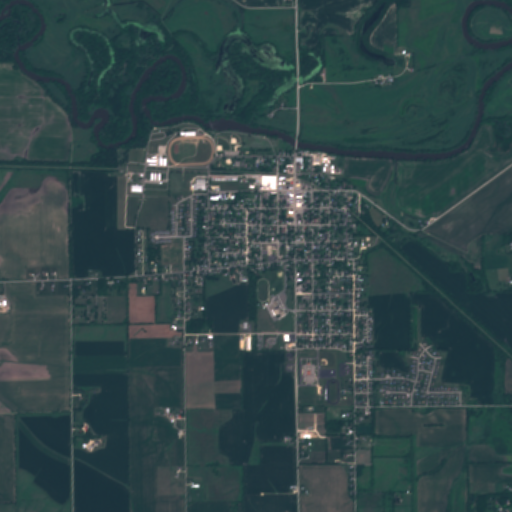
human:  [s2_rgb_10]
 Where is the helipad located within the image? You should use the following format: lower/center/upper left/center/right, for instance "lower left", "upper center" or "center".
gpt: The helipad is located in the lower center of the image.
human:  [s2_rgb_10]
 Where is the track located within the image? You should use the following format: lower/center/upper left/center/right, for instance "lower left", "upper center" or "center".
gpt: The track is located in the lower center of the image.
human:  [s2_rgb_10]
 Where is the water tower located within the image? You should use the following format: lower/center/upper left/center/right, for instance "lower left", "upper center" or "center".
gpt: The water tower is located in the center of the image.
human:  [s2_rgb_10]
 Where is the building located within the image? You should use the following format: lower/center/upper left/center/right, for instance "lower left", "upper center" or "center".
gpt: There is no building in the image.